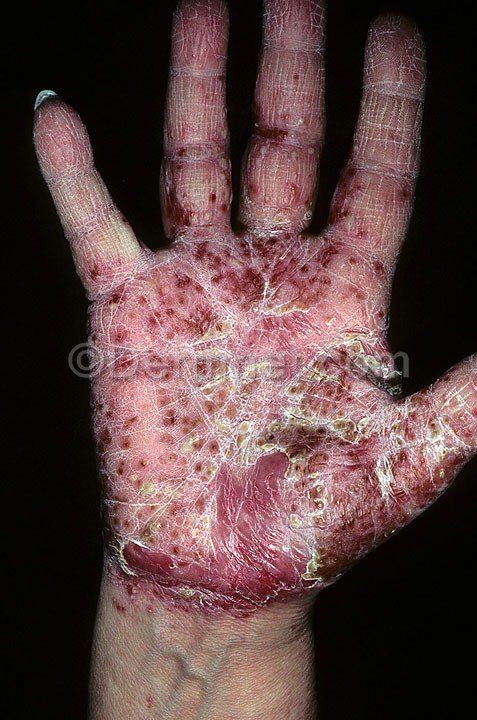
Disease: Eczema Photos